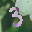
Label: 3